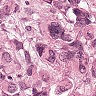
Metastatic tissue present: yes